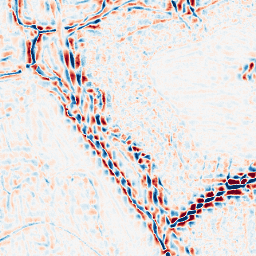
Category: wavelet
Decomposition family: wavelet_dwt
Decomposition parameters: wavelet: coif2
level: 3
Upsampling method: sinc_blackman
Upsampling parameters: scale: 8
kernel_size: 16
Upsampling scale: 8